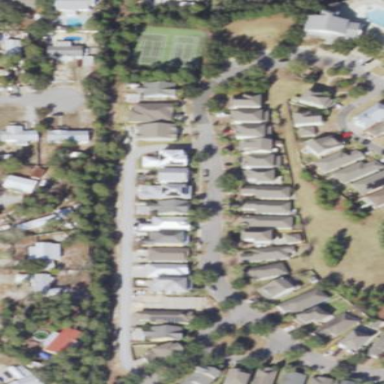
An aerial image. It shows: This residential area consists of single-family homes.